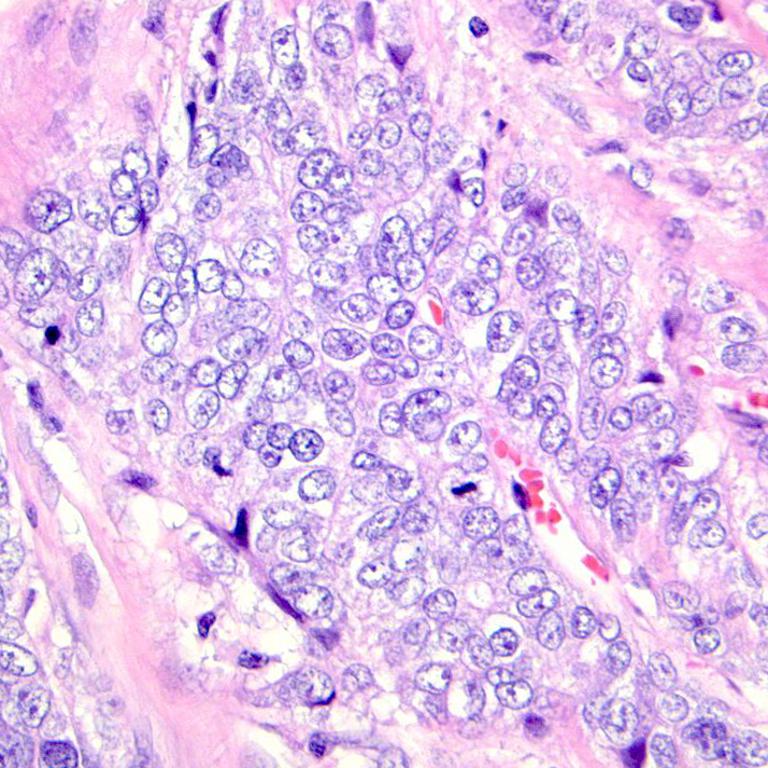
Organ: colon
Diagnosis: adenocarcinomas